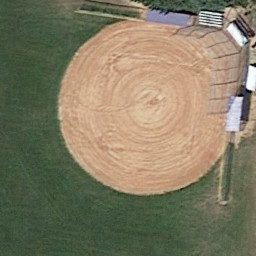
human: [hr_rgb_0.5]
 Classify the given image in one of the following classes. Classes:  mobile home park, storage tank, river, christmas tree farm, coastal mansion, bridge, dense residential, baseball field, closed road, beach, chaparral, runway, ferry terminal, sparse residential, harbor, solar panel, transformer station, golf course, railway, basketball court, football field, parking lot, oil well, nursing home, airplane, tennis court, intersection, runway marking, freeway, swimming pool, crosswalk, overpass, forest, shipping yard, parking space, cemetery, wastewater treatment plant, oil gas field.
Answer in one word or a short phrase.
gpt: baseball field